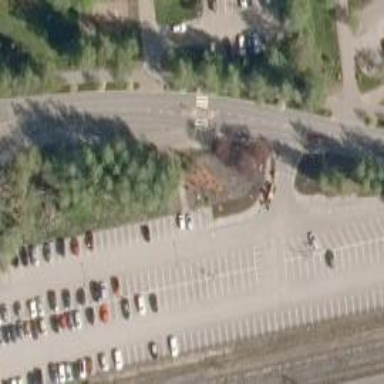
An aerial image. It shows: Asphalt cycleway.